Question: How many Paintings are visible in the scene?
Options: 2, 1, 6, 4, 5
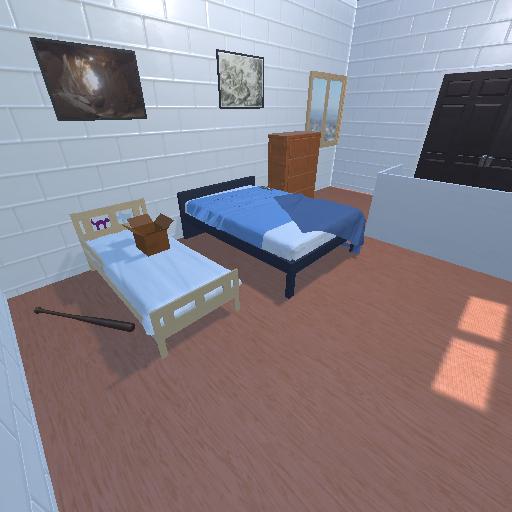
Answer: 2